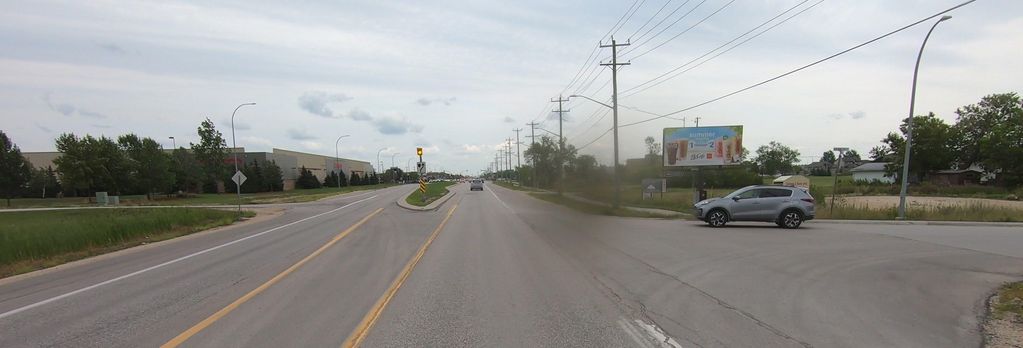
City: winnipeg